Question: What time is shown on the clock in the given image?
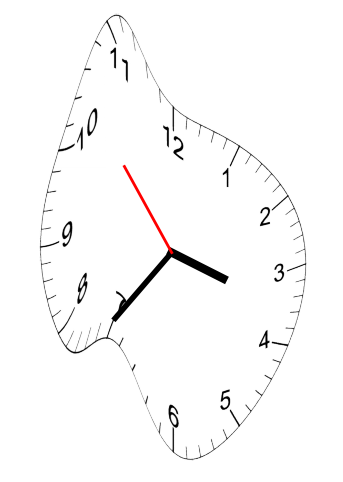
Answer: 03:35:53